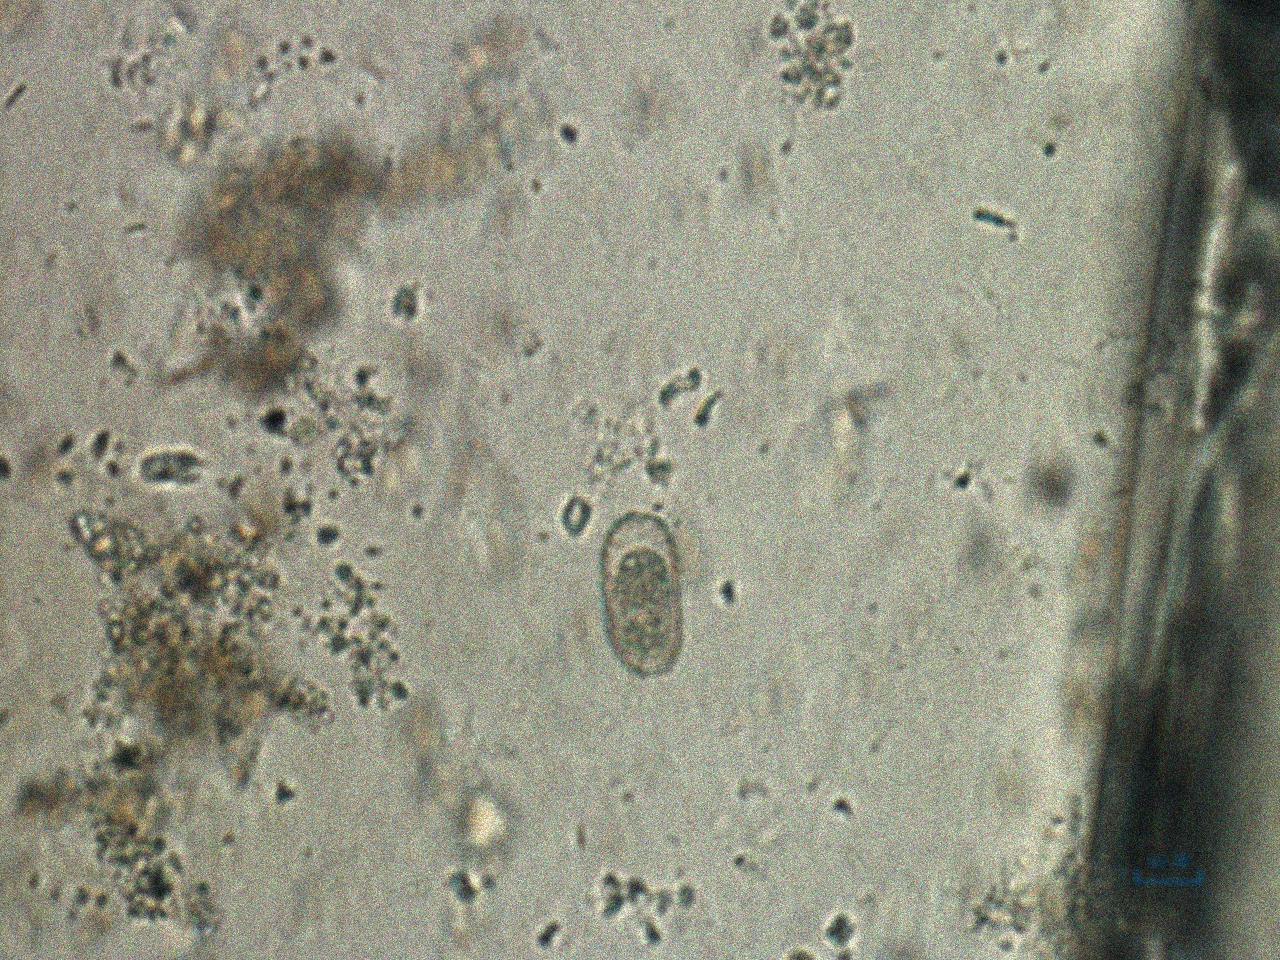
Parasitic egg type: Capillaria philippinensis